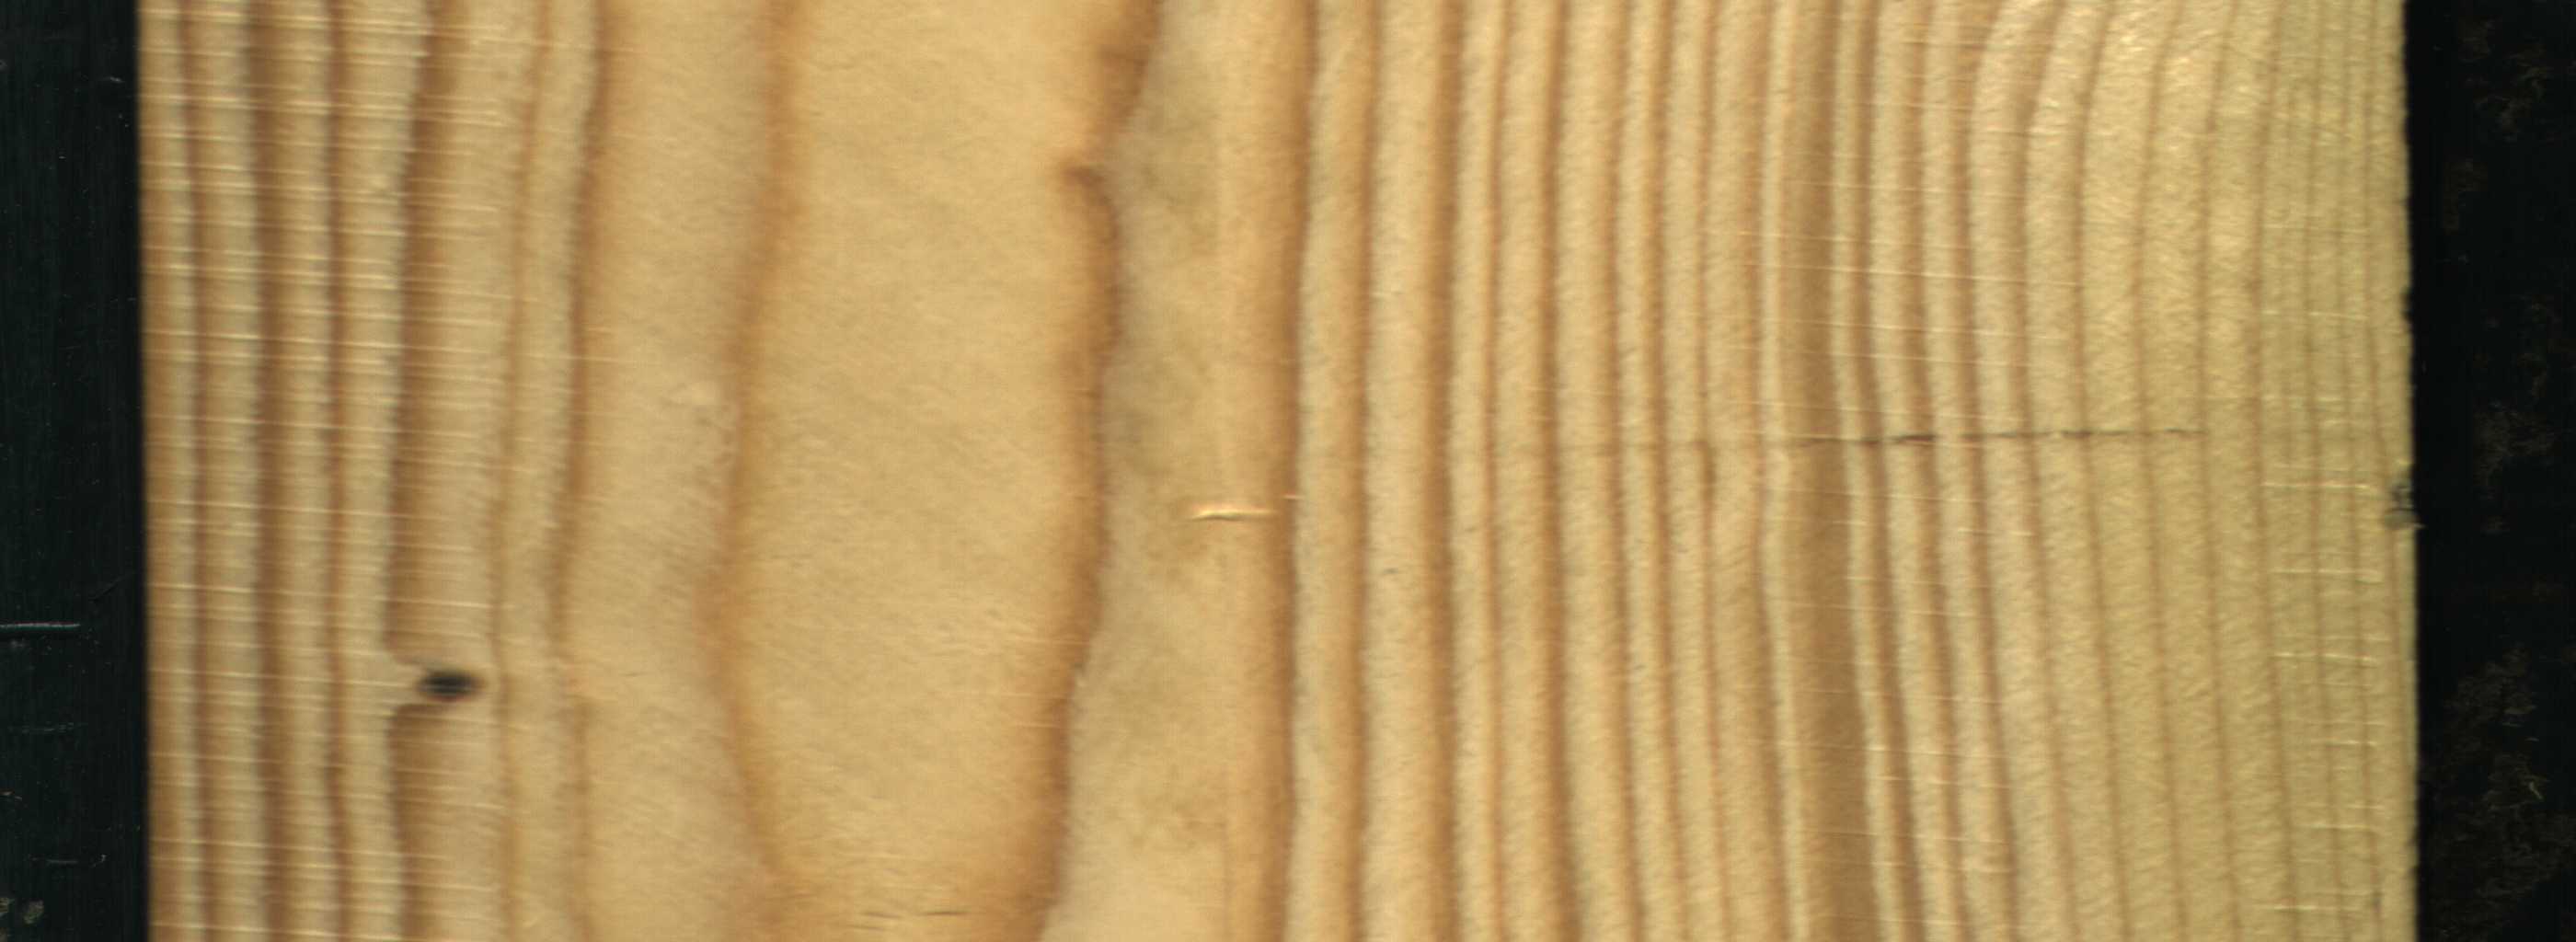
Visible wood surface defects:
Quartzity
Dead_Knot